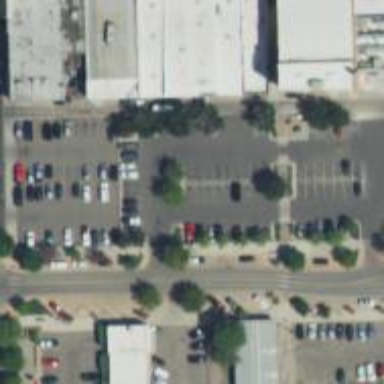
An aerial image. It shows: Parking space.